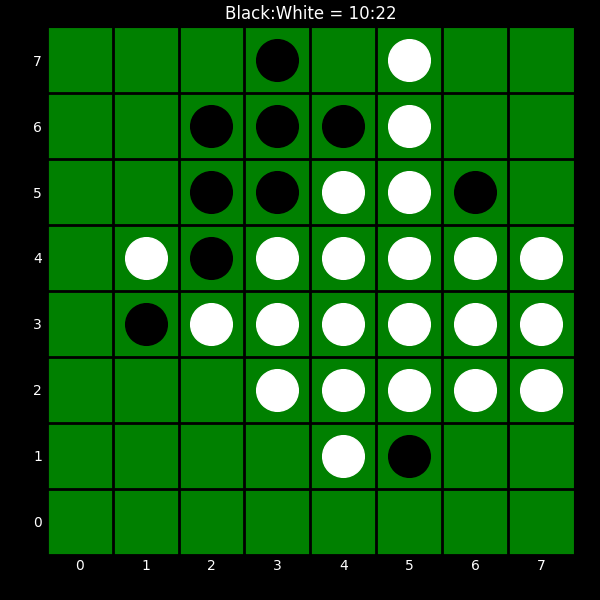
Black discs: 10
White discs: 22